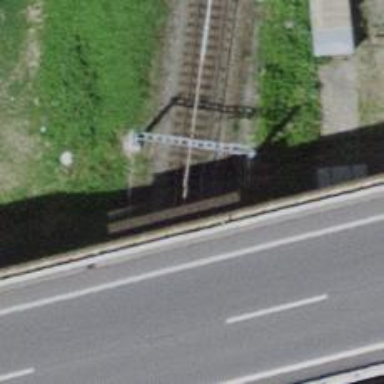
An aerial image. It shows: Railway track with contact line for electrification.